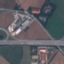
Land use / land cover: Highway